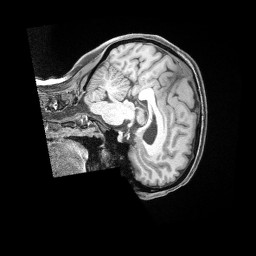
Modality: T1w
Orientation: sagittal
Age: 36
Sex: female
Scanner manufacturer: siemens
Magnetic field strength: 3 T
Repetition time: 2 s
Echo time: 0.00211 s